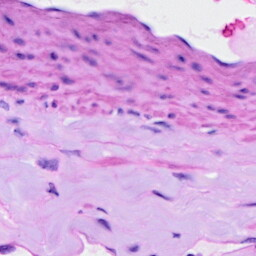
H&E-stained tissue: Ovarian